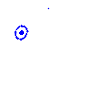
Particle: electron